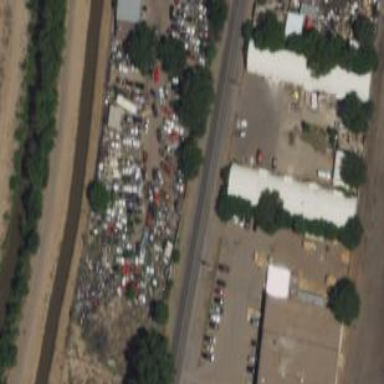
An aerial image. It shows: Scrap yard located in industrial area.